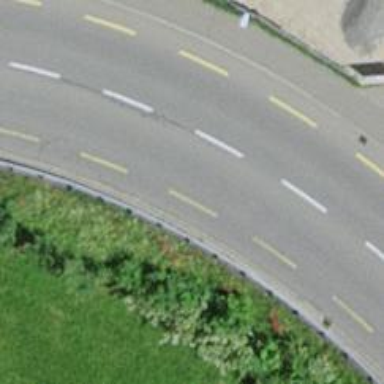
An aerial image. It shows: Secondary road with dedicated lane for cyclists.